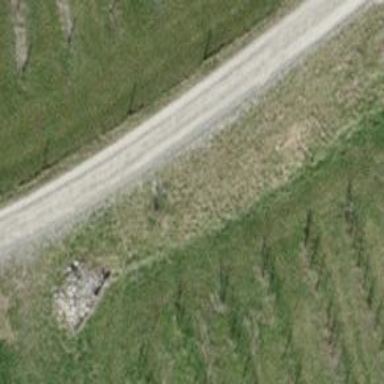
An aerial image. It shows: Pebblestone track.